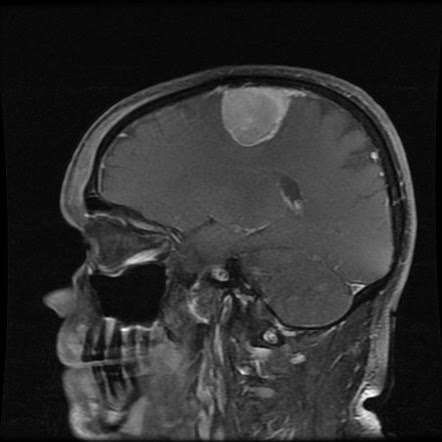
Label: meningioma